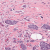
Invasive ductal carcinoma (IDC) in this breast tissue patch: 1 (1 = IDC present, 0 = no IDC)